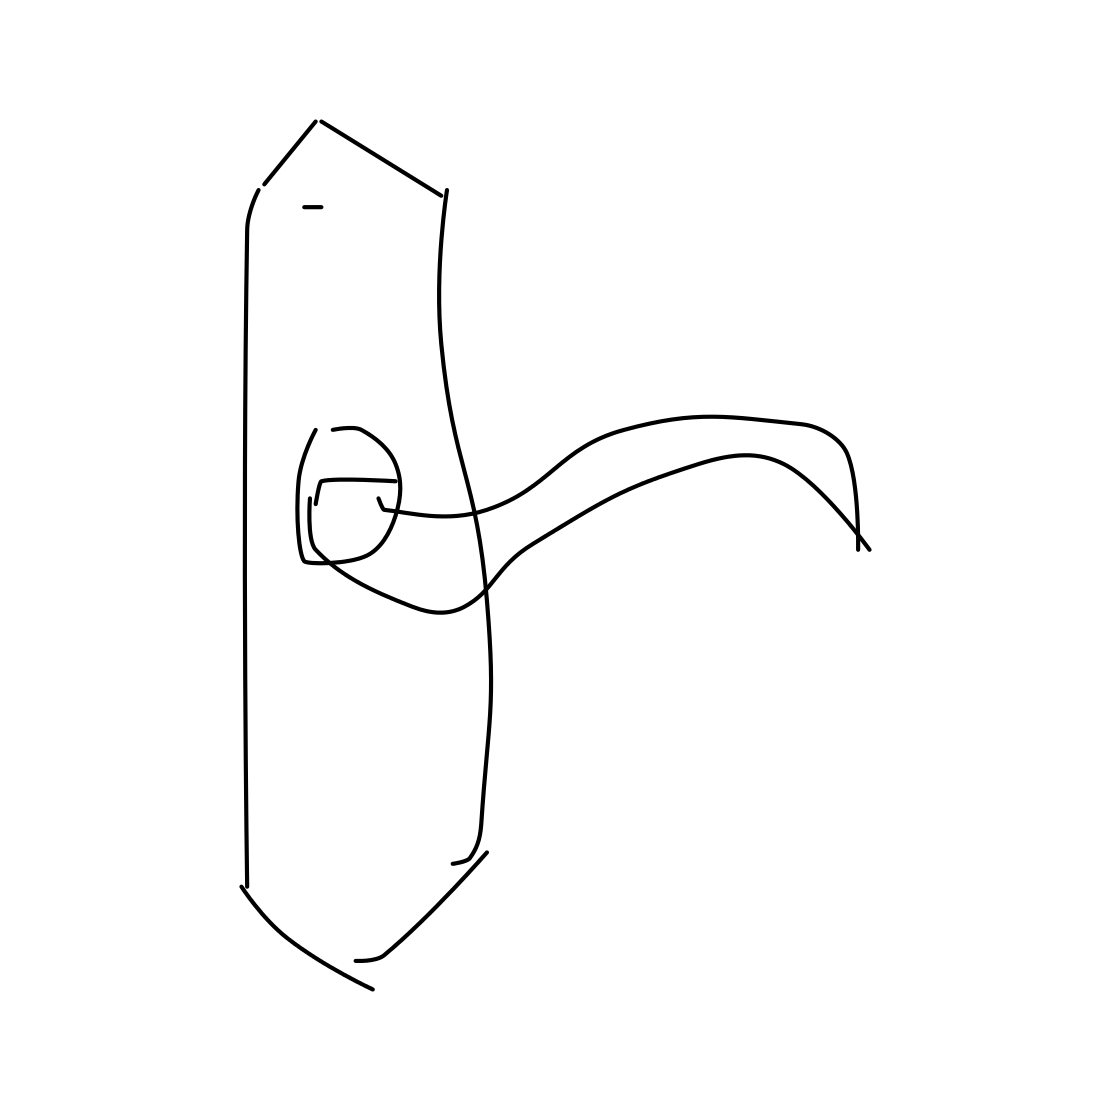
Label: door handle